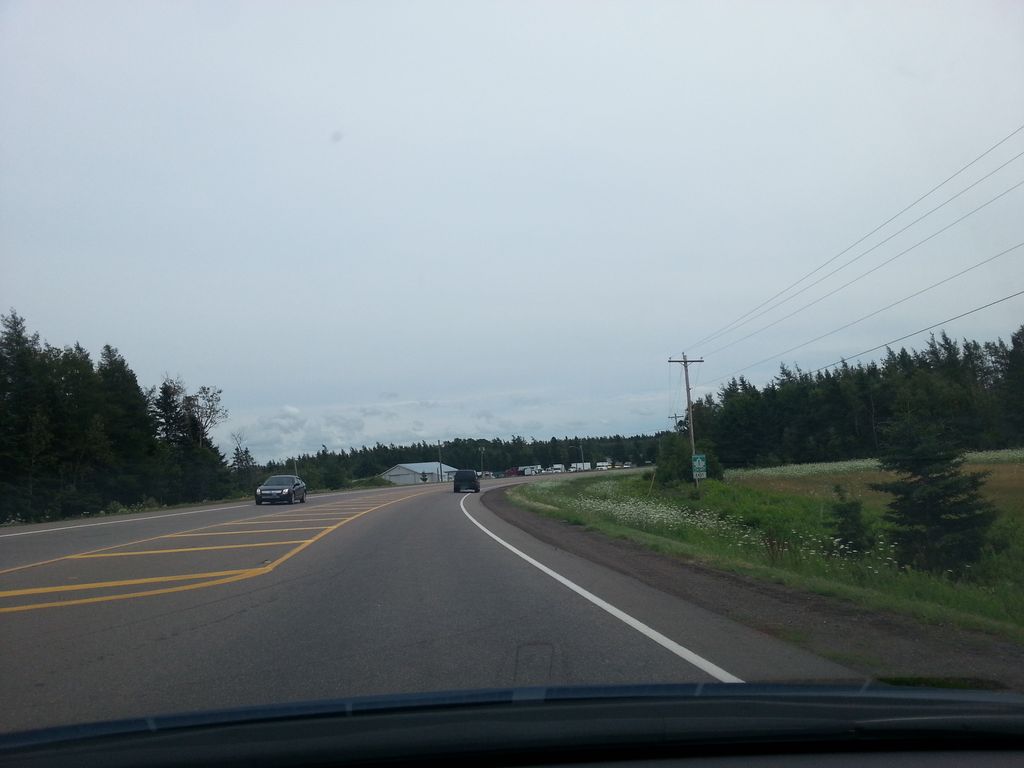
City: charlottetown